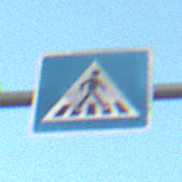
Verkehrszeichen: FussgaengerueberwegLinks
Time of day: SunriseSunset
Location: Outdoor (Nature)
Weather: Clear
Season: Winter
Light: Natural